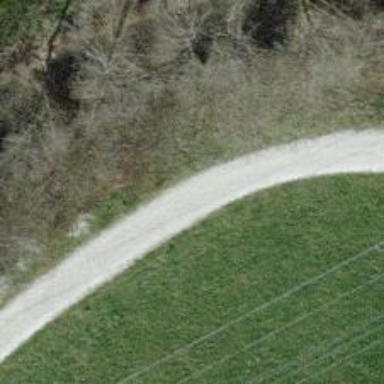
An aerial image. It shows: Track with grade2 tracktype.